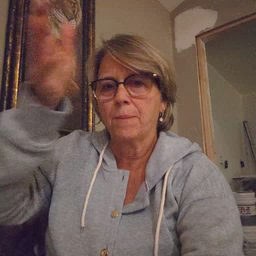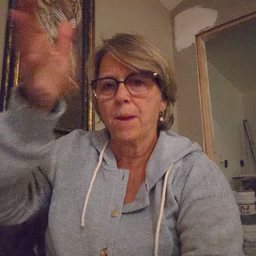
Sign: grandpa